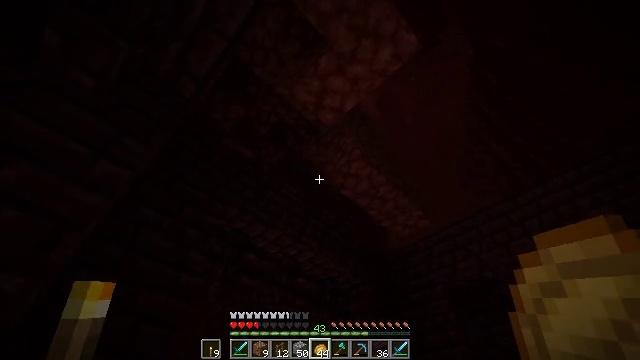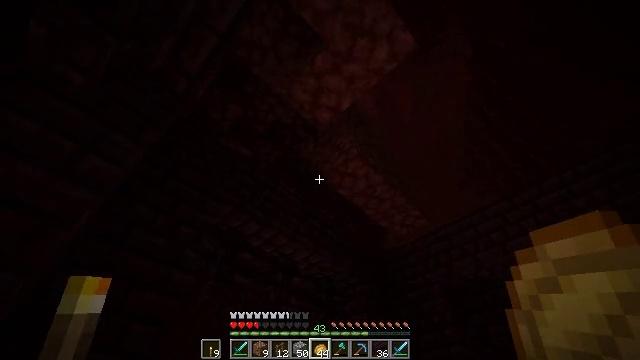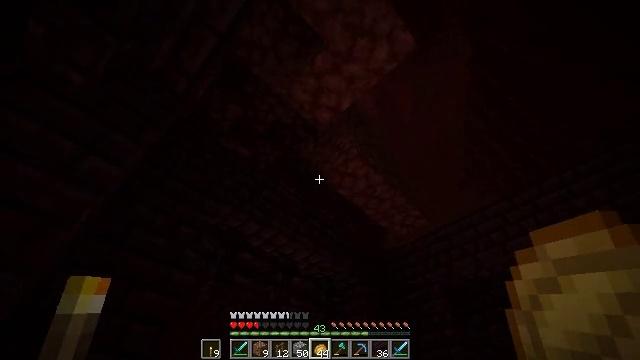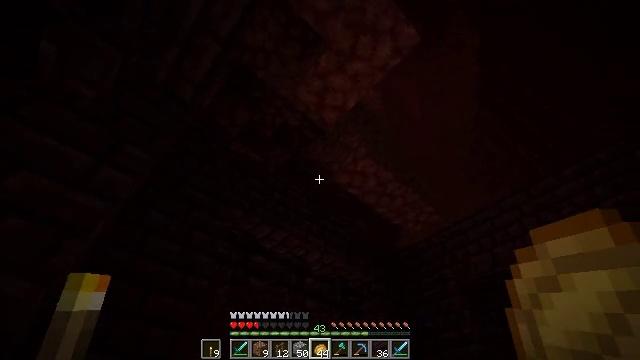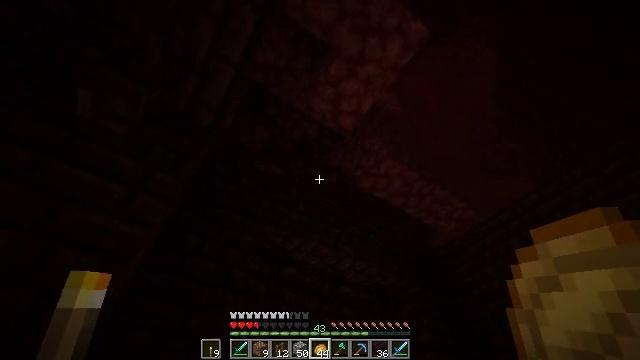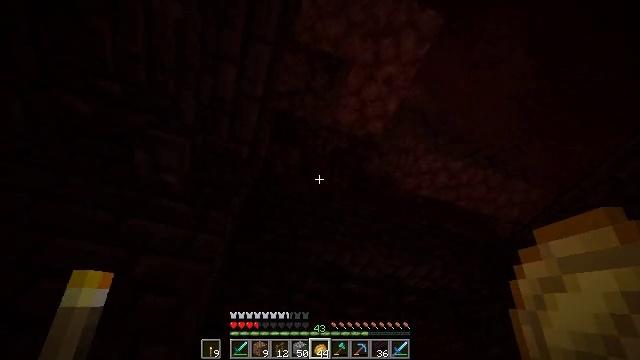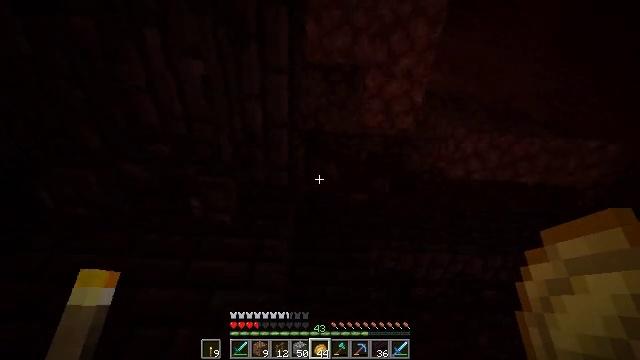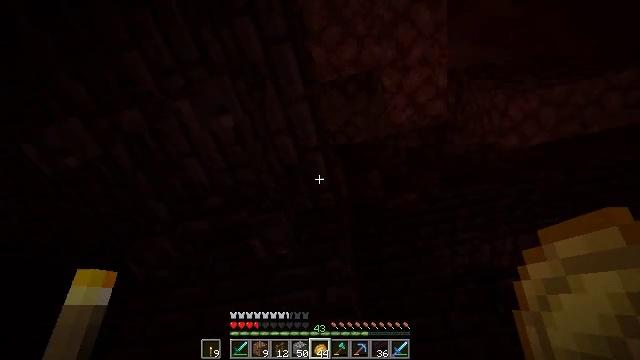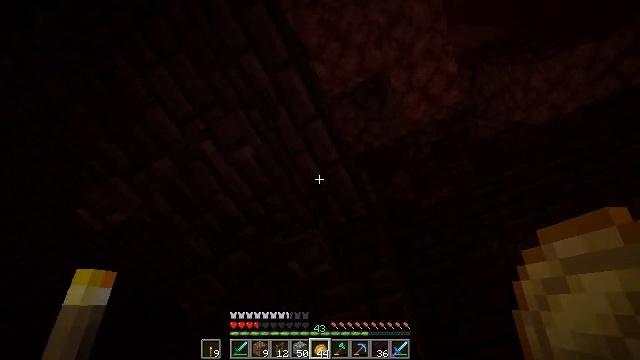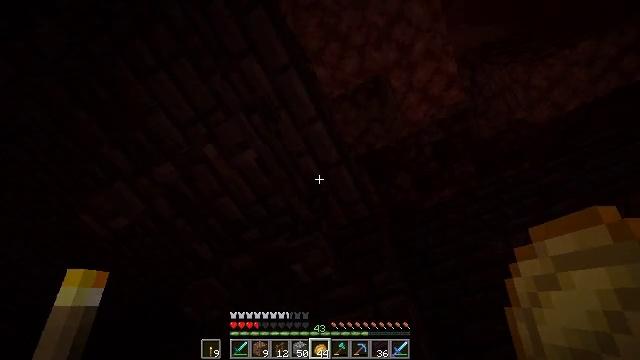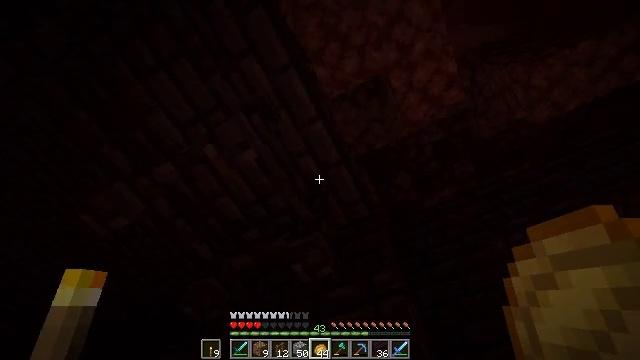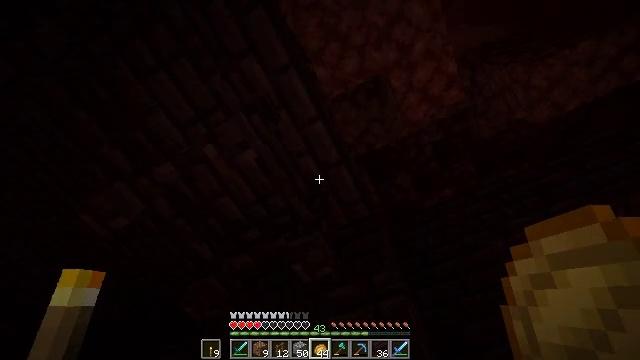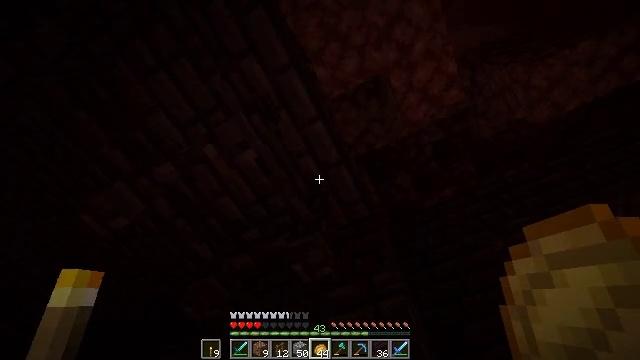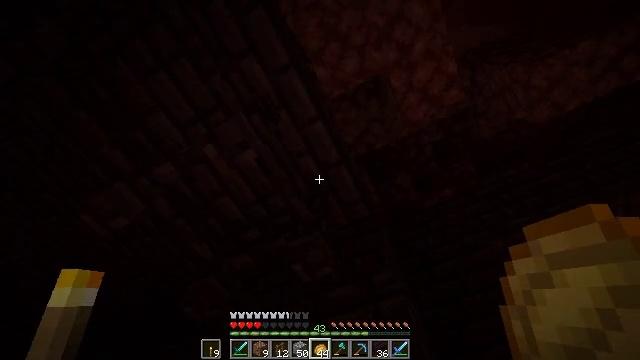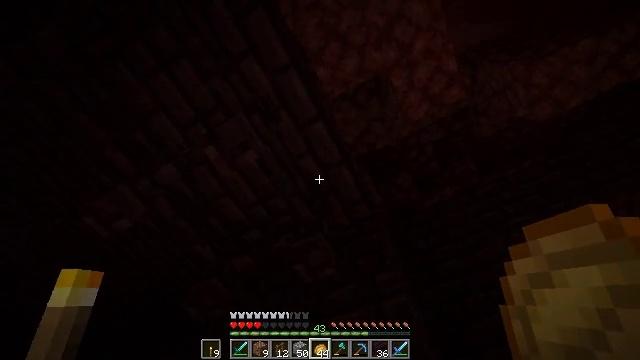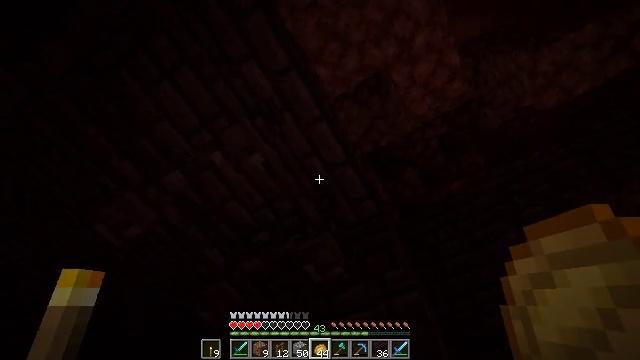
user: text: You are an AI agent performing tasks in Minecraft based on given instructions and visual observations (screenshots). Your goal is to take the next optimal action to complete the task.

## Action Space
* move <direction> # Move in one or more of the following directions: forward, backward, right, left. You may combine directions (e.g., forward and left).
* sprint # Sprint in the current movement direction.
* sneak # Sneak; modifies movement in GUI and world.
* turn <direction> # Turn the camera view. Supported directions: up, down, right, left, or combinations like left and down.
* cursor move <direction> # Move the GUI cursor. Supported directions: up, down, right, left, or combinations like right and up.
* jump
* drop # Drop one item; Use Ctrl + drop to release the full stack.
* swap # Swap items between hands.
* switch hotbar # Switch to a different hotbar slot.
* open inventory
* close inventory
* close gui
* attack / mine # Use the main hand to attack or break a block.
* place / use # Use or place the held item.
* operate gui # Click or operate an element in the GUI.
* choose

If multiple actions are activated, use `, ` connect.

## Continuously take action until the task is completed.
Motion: motion action
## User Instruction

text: Remove a poisonous potato from the inventory.
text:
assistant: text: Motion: no_op
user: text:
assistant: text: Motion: no_op
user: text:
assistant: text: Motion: turn left
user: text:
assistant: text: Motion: turn left and up
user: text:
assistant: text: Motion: turn left and up
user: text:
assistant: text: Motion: turn left and up
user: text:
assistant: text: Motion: turn left and up
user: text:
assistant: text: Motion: turn left and up
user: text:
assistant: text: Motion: turn left
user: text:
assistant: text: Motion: no_op
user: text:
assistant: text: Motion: no_op
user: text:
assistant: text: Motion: no_op
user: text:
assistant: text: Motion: no_op
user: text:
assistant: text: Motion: no_op
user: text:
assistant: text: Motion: turn left
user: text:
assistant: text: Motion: turn left and down
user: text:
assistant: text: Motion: turn left and down
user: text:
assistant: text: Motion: turn left and down
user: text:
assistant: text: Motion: turn left and down
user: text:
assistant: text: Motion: turn left and down
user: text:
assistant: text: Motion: turn left and down
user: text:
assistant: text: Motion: turn left
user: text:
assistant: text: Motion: turn right
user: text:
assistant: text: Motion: no_op
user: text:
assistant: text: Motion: no_op
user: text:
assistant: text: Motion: no_op
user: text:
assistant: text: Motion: no_op
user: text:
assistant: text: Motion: no_op
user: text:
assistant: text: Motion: turn right
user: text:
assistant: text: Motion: turn right and down